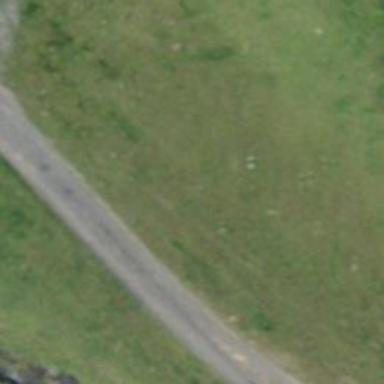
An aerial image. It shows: Paved track with grade1 quality.